Question: I am using <URL> in my application. The sample app given is working fine for both iOS7 and 6. After integrating it into my app Tap Gesture is not working on 'UILeftBarButtonItem' in iOS 7, but working in iOS 6. Please see the screen shot below:

Both 'UIRightBarButtonItems' are working fine and their action is getting executed but the left button is not working in iOS7
I have wasted several hours but couldn't figure out why it is not working only in iOS7. I found this thread on <URL> but no luck.
Any help would be greatly appreciated.
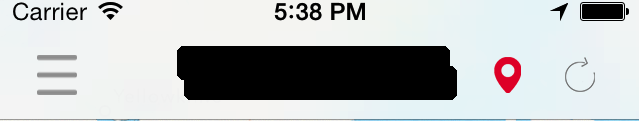
Answer: I am late to answer but you made a serious mistake relying on subview index.
My approach for such a case would be
1. Make an IBOutlet of UIButton and add it to navigation bar.
2. When it comes to enable to disable I would use the outlet of button.
Hope that would help anybody else facing this problem.